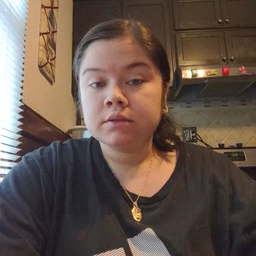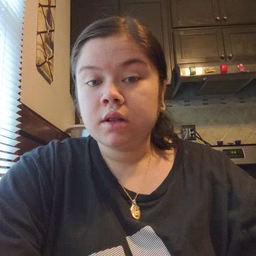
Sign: taste